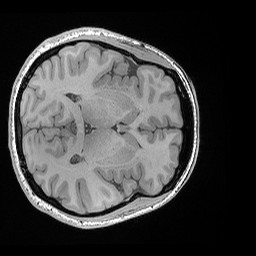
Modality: T1w
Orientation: axial
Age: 22
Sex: female
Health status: healthy
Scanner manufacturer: siemens
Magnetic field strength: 3 T
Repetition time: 0.02 s
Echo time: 0.00492 s